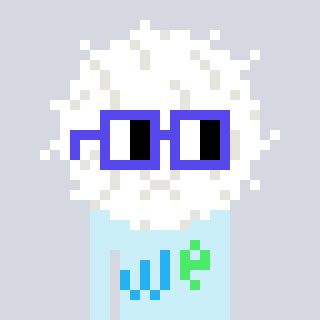
a pixel art character with square blue glasses, a cottonball-shaped head and a cold-colored body on a cool background